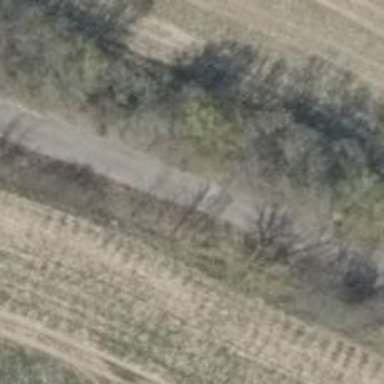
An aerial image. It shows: Unclassified road.